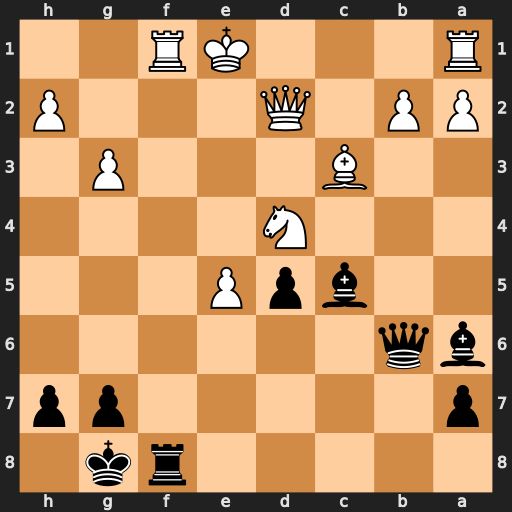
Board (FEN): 5rk1/p5pp/bq6/2bpP3/3N4/2B3P1/PP1Q3P/R3KR2
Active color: b
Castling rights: Q
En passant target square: -
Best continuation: Rxf1#